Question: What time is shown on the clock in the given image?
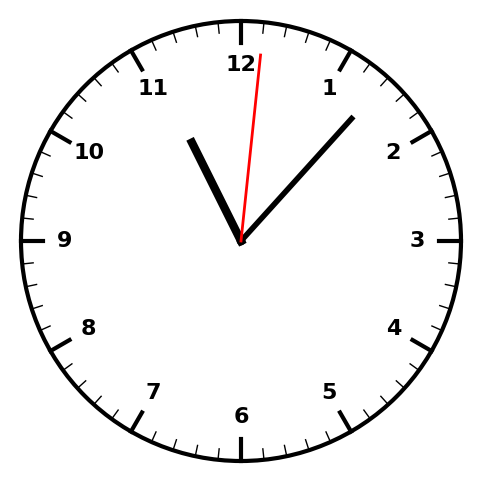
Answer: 11:07:01